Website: macys
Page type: gifting
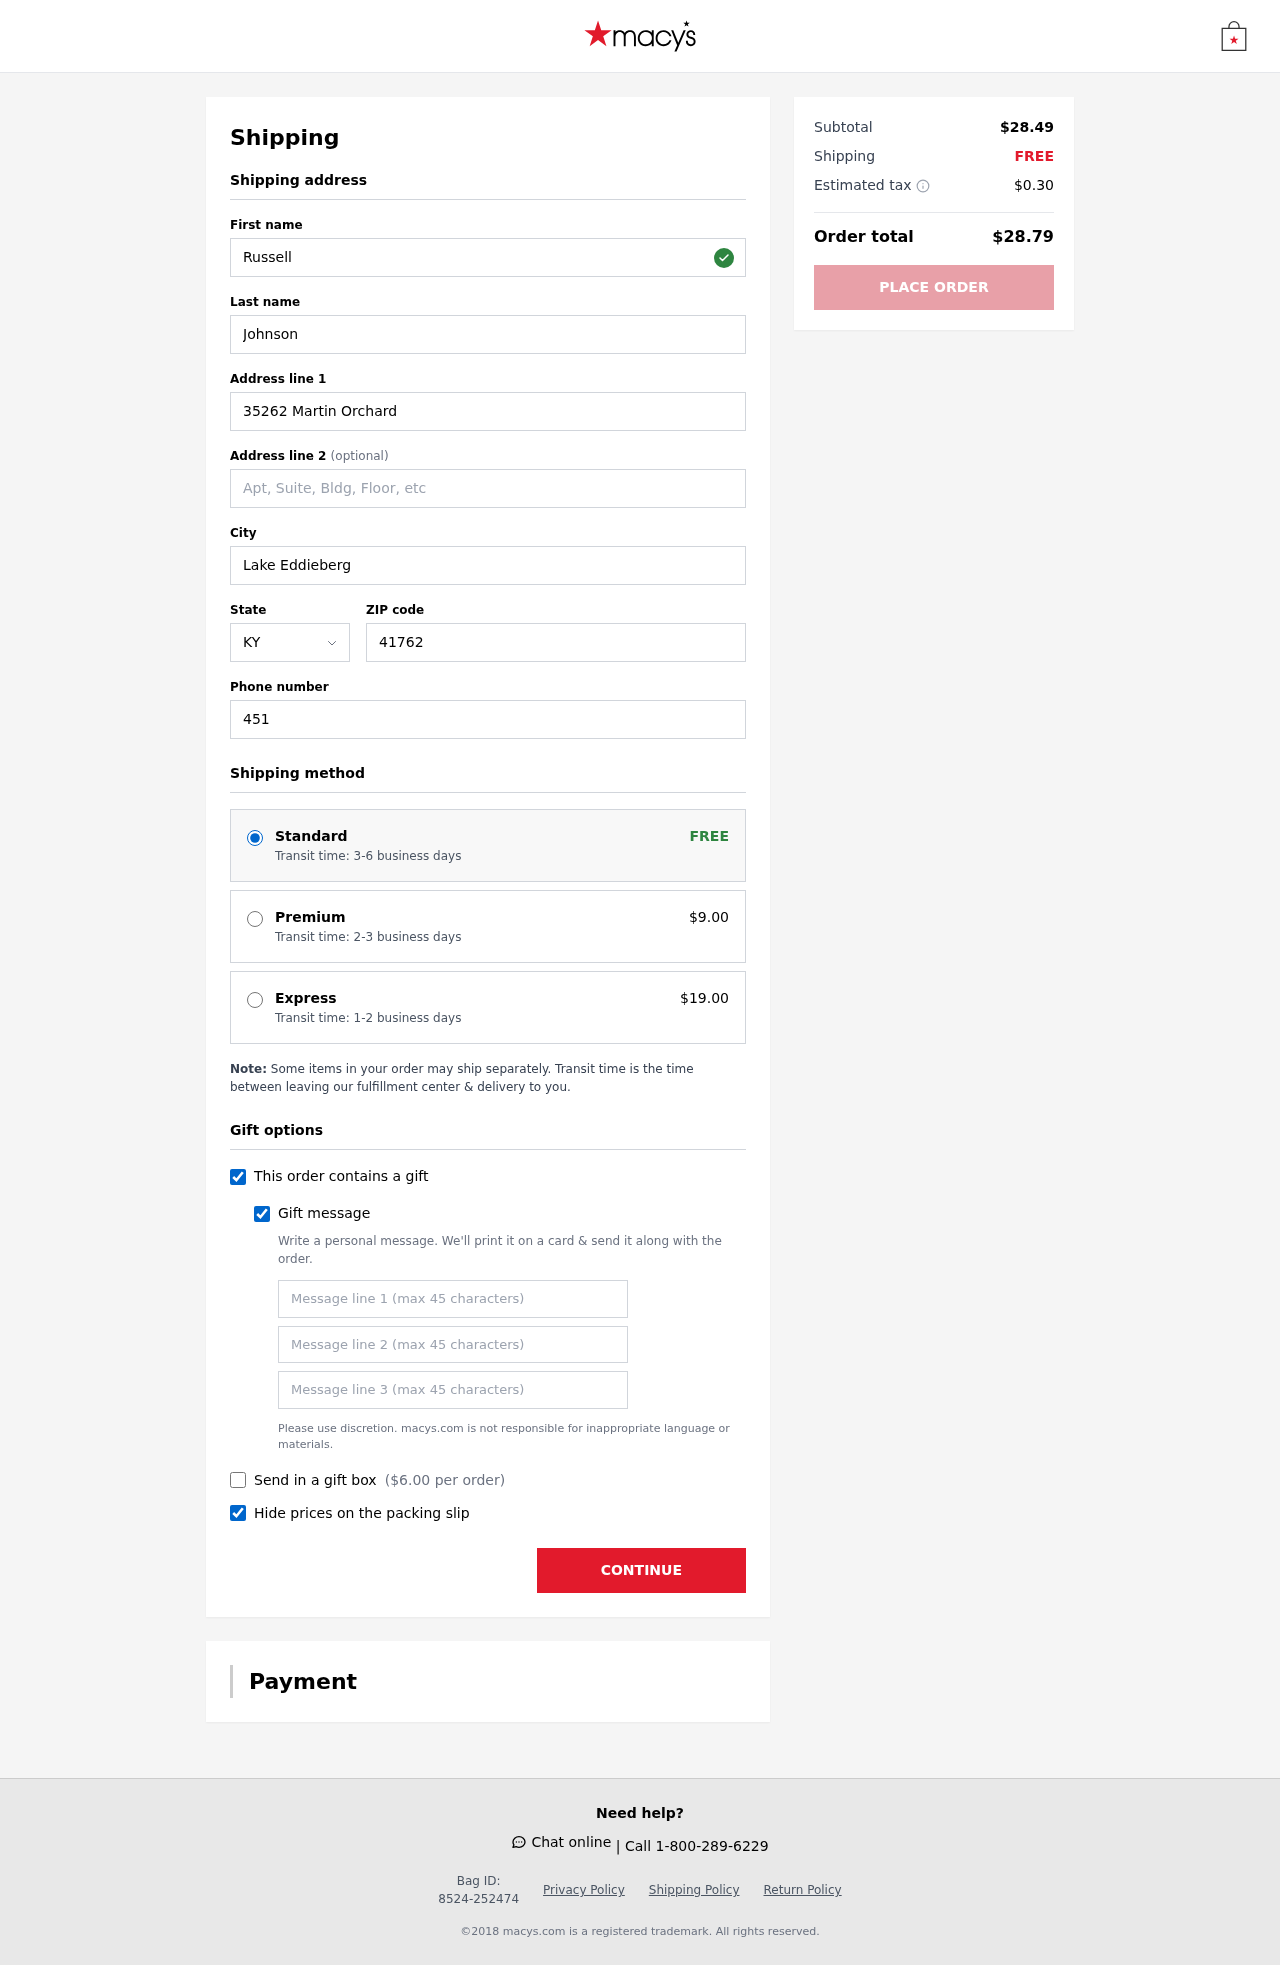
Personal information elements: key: PII_STATE_ABBR
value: KY
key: PII_FIRSTNAME
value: Russell
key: PII_LASTNAME
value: Johnson
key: PII_STREET
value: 35262 Martin Orchard
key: PII_CITY
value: Lake Eddieberg
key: PII_POSTCODE
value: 41762
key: PII_PHONE
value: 4514240918
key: PII_GIFT_MESSAGE
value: Hey Joshua! Thought these would be perfect for those late-night baking sessions we always talk about. Can't wait to see what delicious treats you whip up! Russell
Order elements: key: ORDER_SHIPPING_STANDARD
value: Transit time: 3-6 business days
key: ORDER_SHIPPING_PREMIUM
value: Transit time: 2-3 business days
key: ORDER_SHIPPING_PREMIUM_PRICE
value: $9.00
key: ORDER_SHIPPING_EXPRESS
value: Transit time: 1-2 business days
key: ORDER_SHIPPING_EXPRESS_PRICE
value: $19.00
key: ORDER_GIFT_BOX_PRICE
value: $6.00
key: ORDER_SUBTOTAL
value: $28.49
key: ORDER_SHIPPING_COST
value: FREE
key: ORDER_TAX
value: $0.30
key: ORDER_TOTAL
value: $28.79